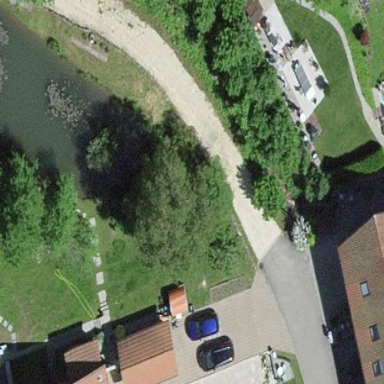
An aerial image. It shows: Pond with natural water.